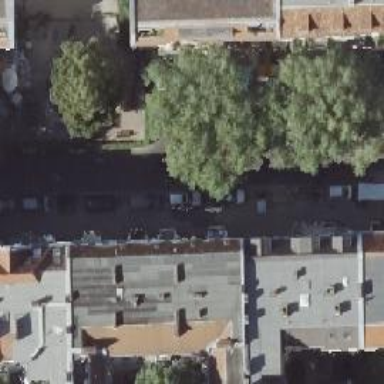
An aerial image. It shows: Living street with parking lanes on both sides. Parking on the left side is parallel and on the kerb.